Question: I would like to achieve something like this:

This image comes from <URL> app.
My question is, should I rely on something like <URL>, do it by own, or even if there is some other 3rd pary libary, that I am not aware of, that could be recommended.
I am trying to get more of an opinion, than an actually technical question.
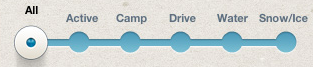
Answer: My suggestion is:
1. go with the github class you linked;
2. check your UI concept in your running app;
3. if the UI works well, then either stick with that given implementation, or improve it or look for another one, or build your own.
I think the most important point, when dealing with UI, is (2): you need as soon as possible to be able to test your UI design. Possibly including other people's feedback.
The github control will do wonders to that aim. Then you can also judge better if it is fit for you you or you want something different.
You might even discover that the UI concept is not good for your app, once you see it running, and you will have saved a bunch of time.